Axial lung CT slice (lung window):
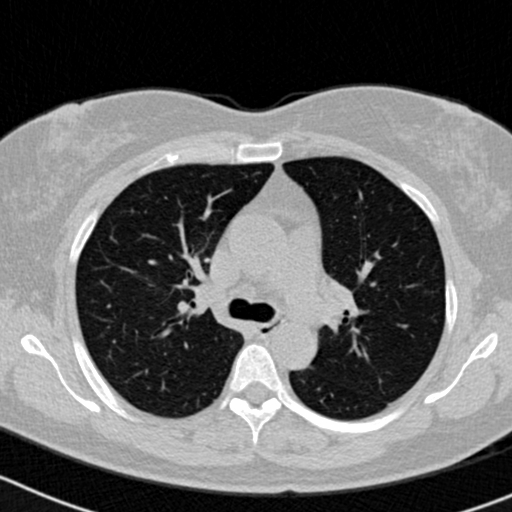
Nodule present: no